Question: ## 1. Summary
I couldn't find, how I can make that <URL> was load lazy.
## 2. Limitations
Solution must work for any static (HTML/CSS/JavaScript solely) site.
## 3. Problems
<URL>.
1. I place Wildfire comments to the end of my articles on my site. I want that Wildfire was load, when a visitor of my site read my articles to the end. No need to Wildfire to load immediately when the page loads.
2. Wildfire makes some requests that sometimes they can significantly slow down the page loading. It's bad. For example, 53% of mobile website visitors will leave if a webpage doesn't load within three seconds.
## 4. MCVE
- Demo on Repl.it: <URL>- 'index.html':
'''
<!DOCTYPE html>
<html lang="en">
<head>
<meta charset="UTF-8">
<title>Wildfire lazy loading</title>
<script src="KiraWildfire.js" defer></script>
<script src="https://cdn.jsdelivr.net/npm/wildfire/dist/wildfire.auto.js" defer></script>
<style>
body {
background: sienna;
font-size: 7rem;
}
.wildfire_thread {
padding-top: 500rem;
}
</style>
</head>
<body>
<div>Lorem ipsum dolor sit amet consectetur adipisicing, elit. Tempora accusamus officia aspernatur iusto numquam facilis quia dolorum, temporibus, nemo fugiat sunt illum veniam reprehenderit laudantium libero quas repellat mollitia eligendi.
Modi veniam, vero facilis esse totam aut, praesentium voluptatum maxime, nulla sunt repudiandae voluptatibus, sed deleniti consequuntur obcaecati dolorem nostrum quo? Molestias eligendi iusto ut aliquid! Obcaecati suscipit dolorum iste.
Distinctio iusto delectus excepturi impedit vel at fugiat, tempore ratione qui nostrum perspiciatis mollitia. Vero, labore rerum ipsa aspernatur quos repellendus porro quo repellat, libero itaque maiores ut, eligendi impedit.
Dolore, eos maiores nesciunt, voluptatem est reprehenderit doloremque earum laudantium. Facilis architecto accusantium iste repudiandae debitis officia corrupti, necessitatibus nobis? Ut in accusantium inventore obcaecati aperiam delectus cupiditate tempora magnam?
Corrupti molestiae possimus quidem non nihil earum quaerat, accusantium vero sed fuga alias error ducimus dignissimos. Numquam consequatur fugit ipsum saepe laboriosam voluptate repellat, praesentium tenetur magni hic optio cum.
Amet cupiditate deserunt fugit veritatis, vitae itaque deleniti natus et hic error vero, eligendi perferendis consectetur quasi ducimus exercitationem alias molestias, magni quod ea, blanditiis. Voluptas culpa reiciendis obcaecati exercitationem.
Corrupti aliquid dolores cupiditate accusantium voluptatum, fugit quae beatae, illum incidunt impedit nisi? A, modi. Veritatis officia amet doloribus eius itaque numquam aspernatur adipisci ex perferendis distinctio neque incidunt, veniam?</div>
<div class="wildfire_thread"></div>
</body>
</html>
'''
- 'KiraWildfire.js'
'''
var wildfireConfig;
wildfireConfig = function() {
return {
databaseProvider: "firebase",
databaseConfig: {
apiKey: "my real API key here",
authDomain: "kirawildfirefirebase.firebaseapp.com",
databaseURL: "https://kirawildfirefirebase.firebaseio.com",
projectId: "kirawildfirefirebase",
storageBucket: "kirawildfirefirebase.appspot.com",
messagingSenderId: "my real sender ID here"
},
theme: "dark",
locale: "en"
};
};
'''
Wildfire successfully works for me, but it loads immediately when the page loads. It would be nice if Wildfire loaded when the page user scrolls to the end of the page.

## 5. Not helped
### 5.1. JQuery Lazy
I tried <URL> for lazy loading.
- 'index.html'
'''
<!DOCTYPE html>
<html lang="en">
<head>
<meta charset="UTF-8">
<title>Wildfire lazy loading</title>
<script src="https://cdn.jsdelivr.net/npm/jquery@3.5.1/dist/jquery.min.js" defer></script>
<script src="https://cdn.jsdelivr.net/jquery.lazy/latest/jquery.lazy.min.js" defer></script>
<script src="https://cdn.jsdelivr.net/jquery.lazy/latest/jquery.lazy.plugins.min.js" defer></script>
<script src="KiraLazy.js" defer></script>
<style>
body {
background: sienna;
font-size: 7rem;
}
.wildfire_thread {
padding-top: 500rem;
}
</style>
</head>
<body>
<div>Lorem ipsum dolor sit amet consectetur adipisicing, elit. Tempora accusamus officia aspernatur iusto numquam facilis quia dolorum, temporibus, nemo fugiat sunt illum veniam reprehenderit laudantium libero quas repellat mollitia eligendi.
Modi veniam, vero facilis esse totam aut, praesentium voluptatum maxime, nulla sunt repudiandae voluptatibus, sed deleniti consequuntur obcaecati dolorem nostrum quo? Molestias eligendi iusto ut aliquid! Obcaecati suscipit dolorum iste.
Distinctio iusto delectus excepturi impedit vel at fugiat, tempore ratione qui nostrum perspiciatis mollitia. Vero, labore rerum ipsa aspernatur quos repellendus porro quo repellat, libero itaque maiores ut, eligendi impedit.
Dolore, eos maiores nesciunt, voluptatem est reprehenderit doloremque earum laudantium. Facilis architecto accusantium iste repudiandae debitis officia corrupti, necessitatibus nobis? Ut in accusantium inventore obcaecati aperiam delectus cupiditate tempora magnam?
Corrupti molestiae possimus quidem non nihil earum quaerat, accusantium vero sed fuga alias error ducimus dignissimos. Numquam consequatur fugit ipsum saepe laboriosam voluptate repellat, praesentium tenetur magni hic optio cum.
Amet cupiditate deserunt fugit veritatis, vitae itaque deleniti natus et hic error vero, eligendi perferendis consectetur quasi ducimus exercitationem alias molestias, magni quod ea, blanditiis. Voluptas culpa reiciendis obcaecati exercitationem.
Corrupti aliquid dolores cupiditate accusantium voluptatum, fugit quae beatae, illum incidunt impedit nisi? A, modi. Veritatis officia amet doloribus eius itaque numquam aspernatur adipisci ex perferendis distinctio neque incidunt, veniam?</div>
<script data-src="KiraWildfire.js"></script>
<script data-src="https://cdn.jsdelivr.net/npm/wildfire/dist/wildfire.auto.js"></script>
<div class="wildfire_thread"></div>
</body>
</html>
'''
- 'KiraLazy.js'
'''
$(function() {
$("script[data-src]").Lazy();
});
'''
Wildfire still loads when the page loads, rather than after the user has scrolled through the page to the end.
Also, I couldn't make <URL> JQuery Lazy method work in my case.
### 5.2. Lazy loading JavaScript files
I tried to find information about my problem. For example, I found these Stack Overflow questions:
1. Lazy load javascript file
2. Lazy loading JavaScript and Inline JavaScript
3. lazy loading javascript
But it not helped me.
## 6. Don't offer
Please, don't tell me, that I shouldn't use Wildfire. I was <URL> between the different systems of commenting and I came to the conclusion that Wildfire is the best choice at the moment.
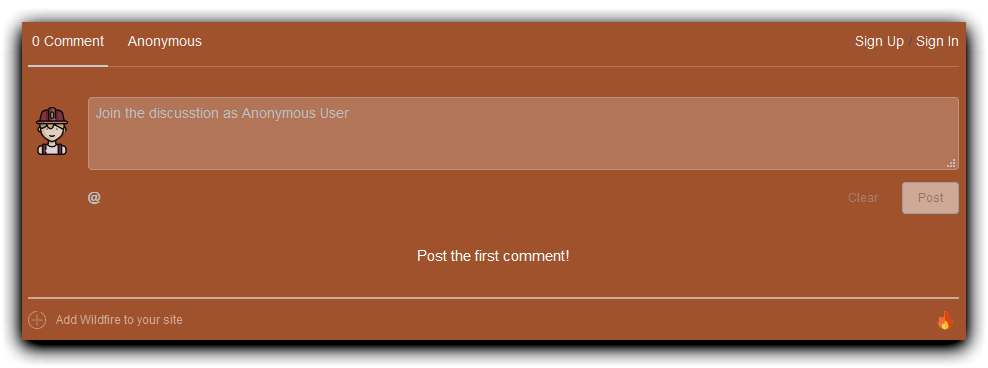
Answer: I would load the 'wildfire.auto.js' file, whenever the container is reached by the user. If you want to use <URL> and include the js file to the page on that.
I think the example will be self explaining. ;)
'''
// wildfire config on window.wildfireConfig
var wildfireConfig= () => {
return {
databaseProvider: "firebase",
databaseConfig: {
apiKey: "my real API key here",
authDomain: "kirawildfirefirebase.firebaseapp.com",
databaseURL: "https://kirawildfirefirebase.firebaseio.com",
projectId: "kirawildfirefirebase",
storageBucket: "kirawildfirefirebase.appspot.com",
messagingSenderId: "my real sender ID here"
},
theme: "dark",
locale: "en"
};
};
jQuery($ => {
// initialize jquery.lazy only on wildfire container
$('div.wildfire_thread').Lazy({
// create a custom loader function what only load the wildfire script
// when reaching the comment container
comments: (element, response) => {
$.getScript('https://cdn.jsdelivr.net/npm/wildfire/dist/wildfire.auto.js', () => {
response(true);
});
}
});
});
'''
'''
.content {
width: 200px;
}
'''
'''
<script src="https://cdnjs.cloudflare.com/ajax/libs/jquery/3.3.1/jquery.min.js"></script>
<script src="https://cdnjs.cloudflare.com/ajax/libs/jquery.lazy/1.7.11/jquery.lazy.min.js"></script>
<div class="content">
Lorem ipsum dolor sit amet consectetur adipisicing, elit. Tempora accusamus officia aspernatur iusto numquam facilis quia dolorum, temporibus, nemo fugiat sunt illum veniam reprehenderit laudantium libero quas repellat mollitia eligendi.
Modi veniam, vero facilis esse totam aut, praesentium voluptatum maxime, nulla sunt repudiandae voluptatibus, sed deleniti consequuntur obcaecati dolorem nostrum quo? Molestias eligendi iusto ut aliquid! Obcaecati suscipit dolorum iste.
Distinctio iusto delectus excepturi impedit vel at fugiat, tempore ratione qui nostrum perspiciatis mollitia. Vero, labore rerum ipsa aspernatur quos repellendus porro quo repellat, libero itaque maiores ut, eligendi impedit.
Dolore, eos maiores nesciunt, voluptatem est reprehenderit doloremque earum laudantium. Facilis architecto accusantium iste repudiandae debitis officia corrupti, necessitatibus nobis? Ut in accusantium inventore obcaecati aperiam delectus cupiditate tempora magnam?
Corrupti molestiae possimus quidem non nihil earum quaerat, accusantium vero sed fuga alias error ducimus dignissimos. Numquam consequatur fugit ipsum saepe laboriosam voluptate repellat, praesentium tenetur magni hic optio cum.
Amet cupiditate deserunt fugit veritatis, vitae itaque deleniti natus et hic error vero, eligendi perferendis consectetur quasi ducimus exercitationem alias molestias, magni quod ea, blanditiis. Voluptas culpa reiciendis obcaecati exercitationem.
Corrupti aliquid dolores cupiditate accusantium voluptatum, fugit quae beatae, illum incidunt impedit nisi? A, modi. Veritatis officia amet doloribus eius itaque numquam aspernatur adipisci ex perferendis distinctio neque incidunt, veniam?
</div>
<div class="wildfire_thread" data-loader="comments">Loading comments ...</div>
'''